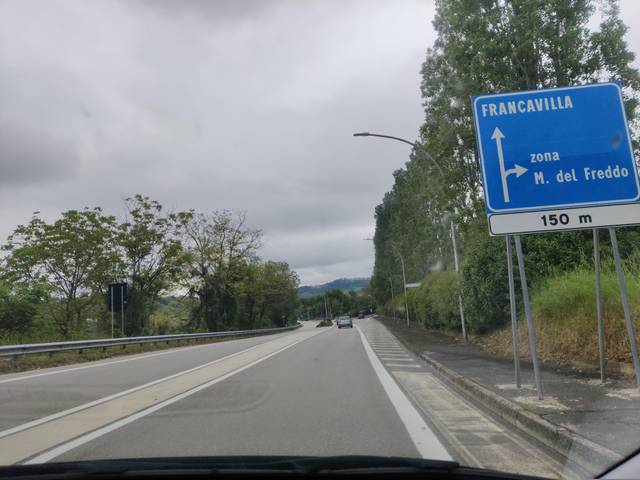
Region: Italy
Coordinates: 42.361, 14.194